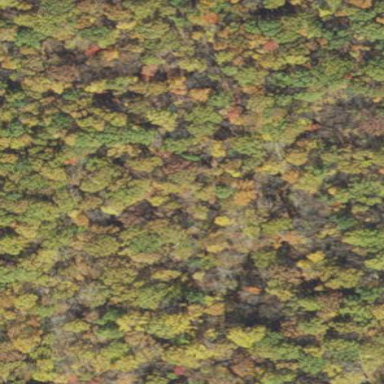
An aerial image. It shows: Existing preserved open space in the woodland.